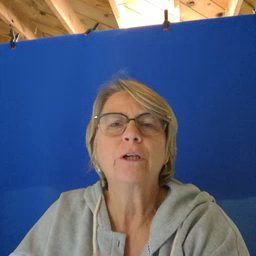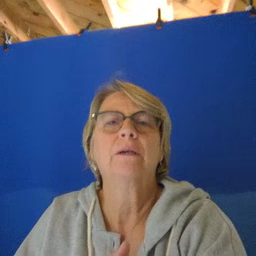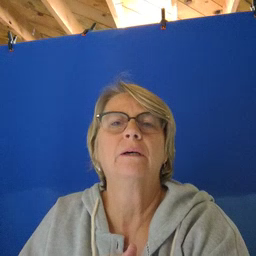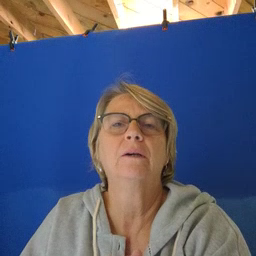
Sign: every